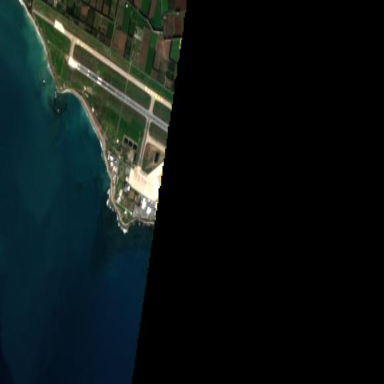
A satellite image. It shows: International airport with aerodrome classification.